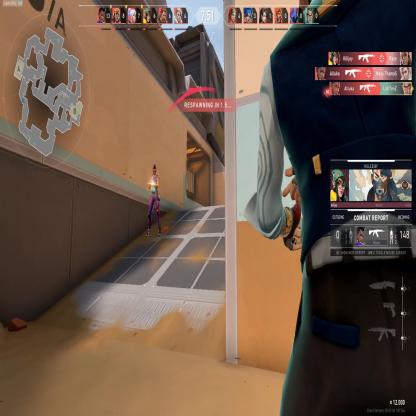
Label: enemy